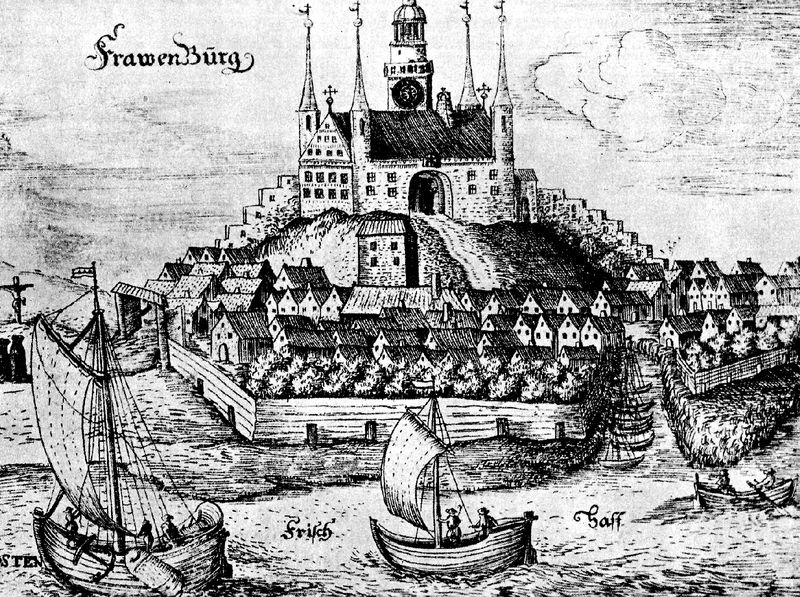
Titel: Olsztyn, Kathedrale Frombork (Frauenburg)
Standort: Olsztyn, Frombork (EU - PL - Ermland)
Schlagwörter: berg, himmel, meer, wasser, weiß, wolken, bäume, fluss, see, stadt, ufer, fenster, grau, männer, schwarz, zeichnung, schloss, häuser, hügel, gewässer, kirche, boot, boote, handel, kahn, turm, schiff, schiffe, schrift, segel, segelboot, segelschiffe, zwei, fischer, flagge, mast, segelschiff, giebel, mauer, grafik, hafen, masten, ruderboot, tor, segelboote, segeln, stadtansicht, burg, kreuz, türme, dom, schwarz-weiß, stich, beschriftung, stadtmauer, flaggen, anker, tpr, kupferstich, frisch, schwerz, seegel, haff, tadtmauer, frauenburg, frisches haff, frawenburg, beug, fritsch, fritch, framenburg, burug